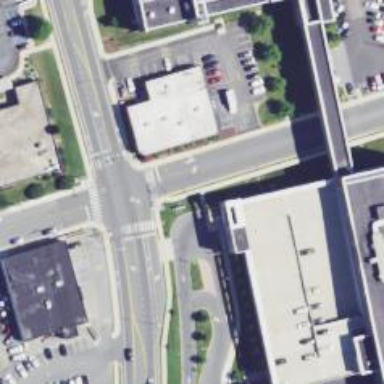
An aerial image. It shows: Marked road crossing.